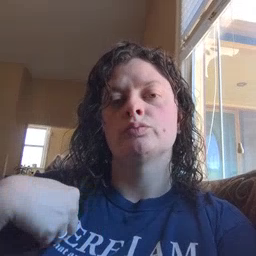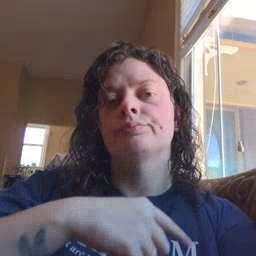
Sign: weus